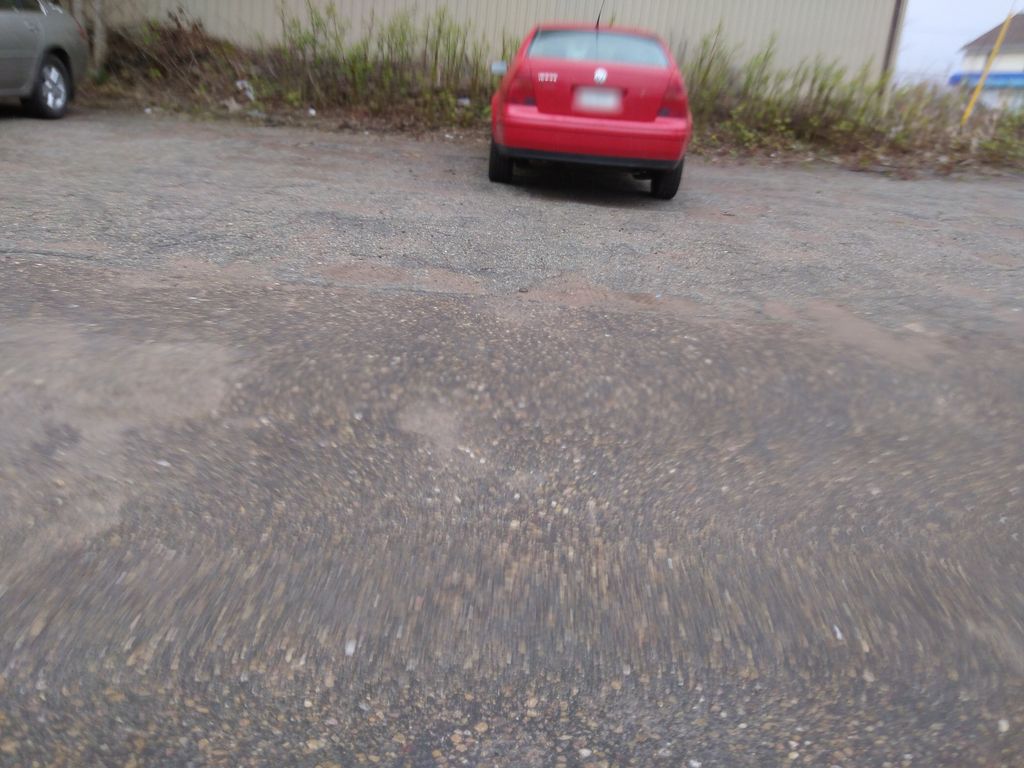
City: charlottetown